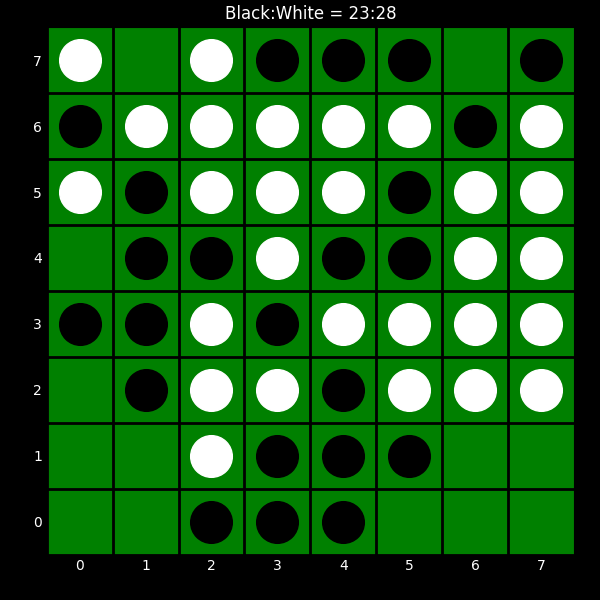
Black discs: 23
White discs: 28